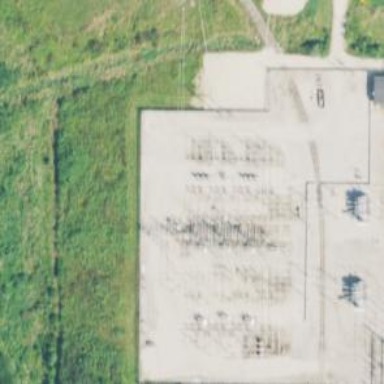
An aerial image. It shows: Switch for power supply.